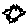
Label: sun